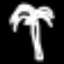
Label: palm tree